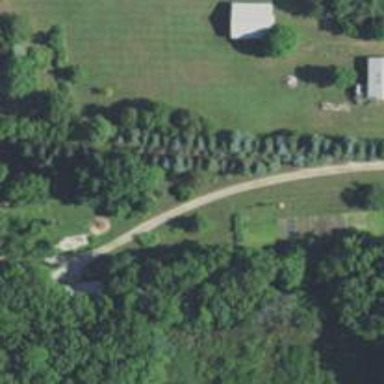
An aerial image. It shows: Driveway.